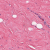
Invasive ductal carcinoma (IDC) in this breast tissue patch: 0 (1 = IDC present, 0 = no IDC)